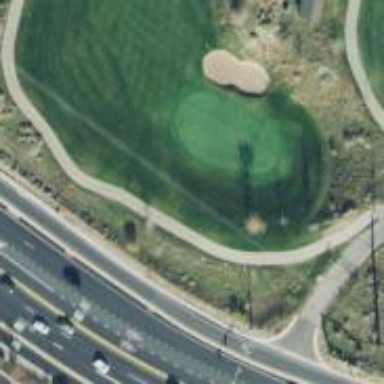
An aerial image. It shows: View of golf hole.